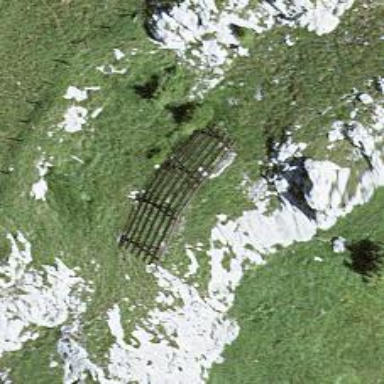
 designed to mitigate snow accumulations in specific area."